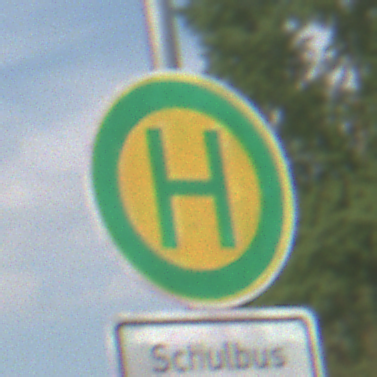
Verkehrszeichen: Haltestelle
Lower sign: ZeitangabenMitBeschraenkungAufWochentage5
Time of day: MorningAfternoon
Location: Outdoor (Nature)
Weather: PartlyCloudy
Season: NotSpecified
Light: Natural